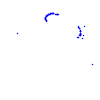
Particle: pion